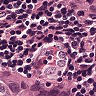
Metastatic tissue present: yes